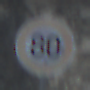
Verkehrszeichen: Geschwindigkeit80
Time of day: MorningAfternoon
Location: Outdoor (Suburban)
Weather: PartlyCloudy
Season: NotSpecified
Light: Natural